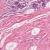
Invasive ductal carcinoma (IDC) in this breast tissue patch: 0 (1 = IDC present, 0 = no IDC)